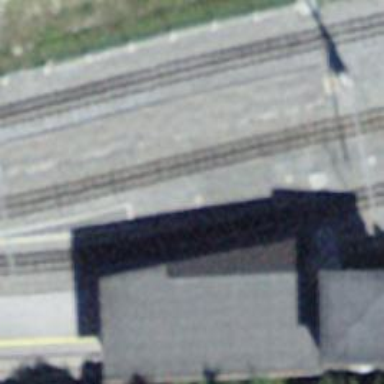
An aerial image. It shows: Narrow-gauge railway siding with electrified contact line.